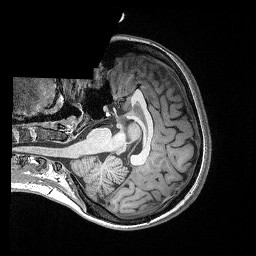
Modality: T1w
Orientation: axial
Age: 24
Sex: female
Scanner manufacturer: siemens
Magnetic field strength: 3 T
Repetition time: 2.4 s
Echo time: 0.03 s